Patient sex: M
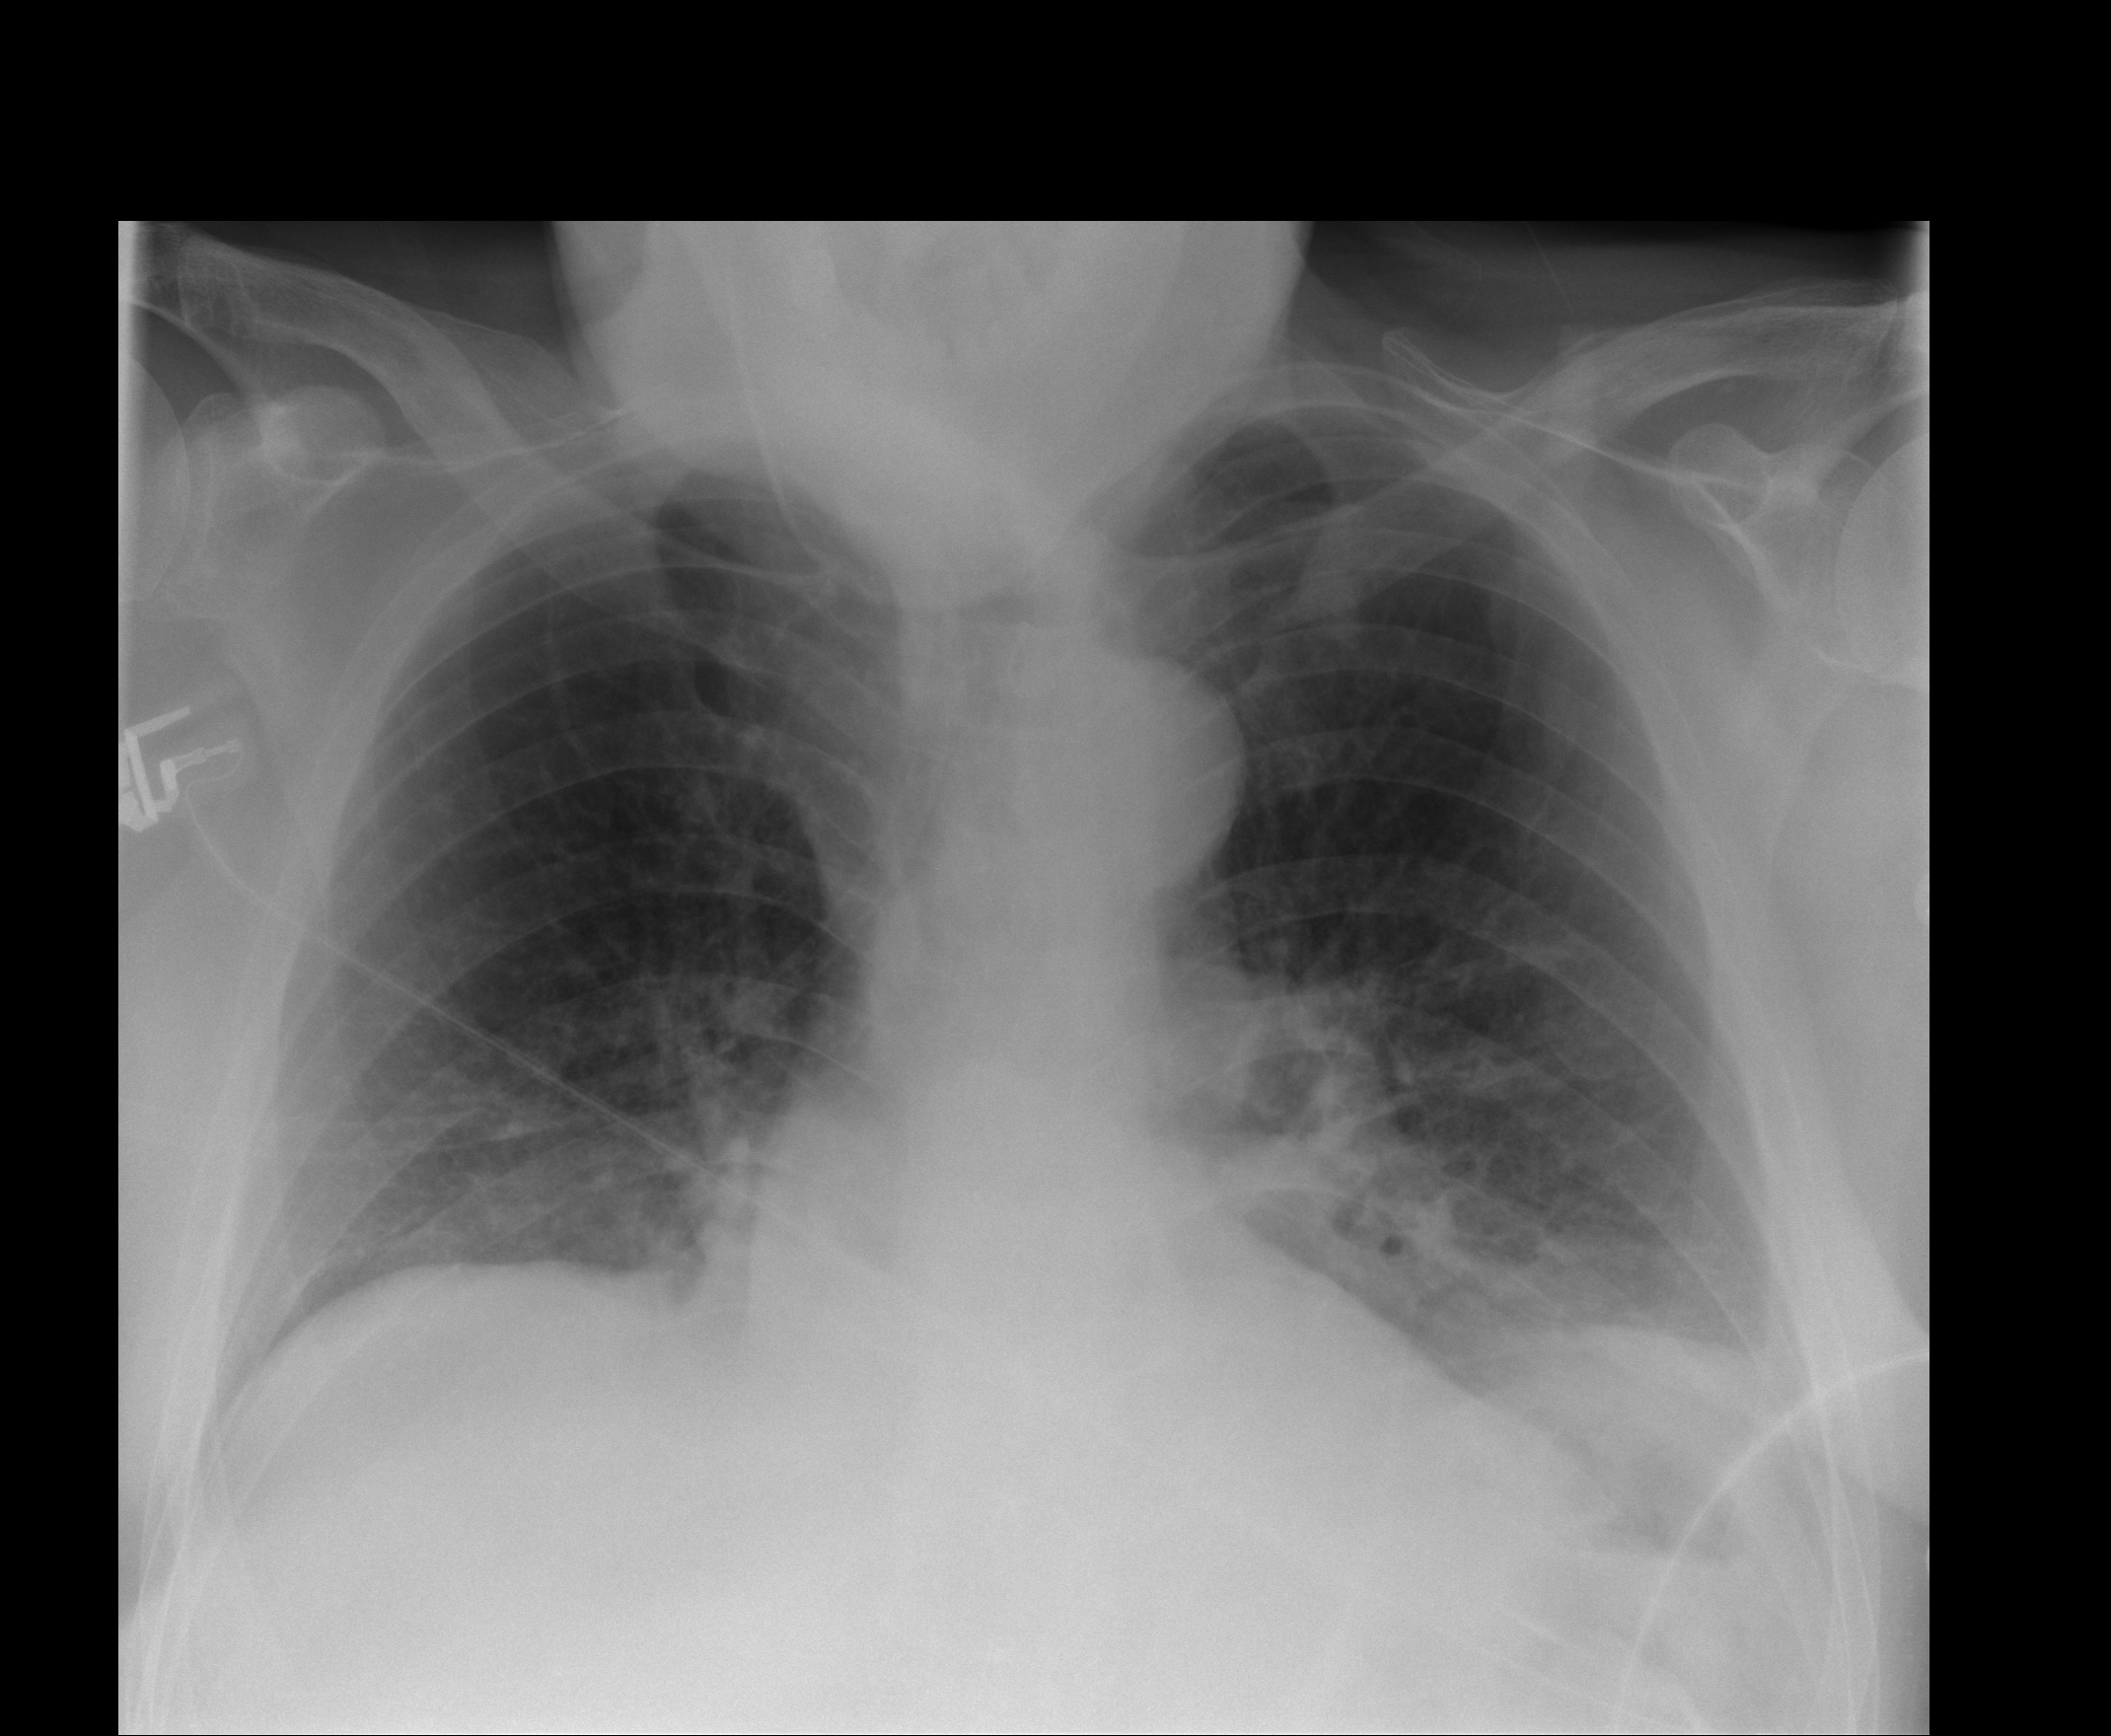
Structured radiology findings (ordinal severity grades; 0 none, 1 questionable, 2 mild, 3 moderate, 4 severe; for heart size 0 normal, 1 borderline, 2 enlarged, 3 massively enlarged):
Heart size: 0
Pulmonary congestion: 1
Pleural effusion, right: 0
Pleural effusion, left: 1
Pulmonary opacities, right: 0
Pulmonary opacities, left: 0
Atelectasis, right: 2
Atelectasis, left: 2